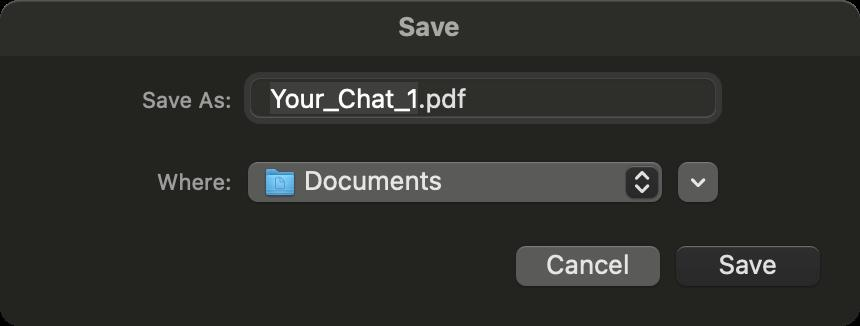
Accessibility tree:
{"name": "Save", "role": "AXWindow", "description": null, "role_description": "standard window", "value": null, "position": "649.00;246.00", "size": "430;163", "children": [{"name": null, "role": "AXSplitGroup", "description": null, "role_description": "split group", "value": null, "position": "-185.00;0.00", "size": "800;400", "children": [{"name": null, "role": "AXSplitter", "description": null, "role_description": "splitter", "value": 154.0, "position": "-31.00;237.00", "size": "1;163", "children": []}]}, {"name": null, "role": "AXStaticText", "description": null, "role_description": "text", "value": "Save As:", "position": "69.00;43.00", "size": "49;14", "children": []}, {"name": null, "role": "AXTextField", "description": null, "role_description": "text field", "value": "Your_Chat_1.pdf", "position": "124.00;38.00", "size": "235;22", "children": []}, {"name": null, "role": "AXStaticText", "description": null, "role_description": "text", "value": "Where:", "position": "69.00;84.00", "size": "49;14", "children": []}, {"name": "Where:", "role": "AXPopUpButton", "description": null, "role_description": "pop-up button", "value": "Documents", "position": "121.00;80.00", "size": "214;25", "children": []}, {"name": null, "role": "AXDisclosureTriangle", "description": "show more options", "role_description": "disclosure triangle", "value": 0, "position": "335.00;78.00", "size": "28;26", "children": []}, {"name": "Cancel", "role": "AXButton", "description": null, "role_description": "button", "value": null, "position": "251.00;118.00", "size": "86;32", "children": []}, {"name": "Save", "role": "AXButton", "description": null, "role_description": "button", "value": null, "position": "331.00;118.00", "size": "86;32", "children": []}, {"name": null, "role": "AXStaticText", "description": null, "role_description": "text", "value": "Save", "position": "197.00;5.00", "size": "35;16", "children": []}]}